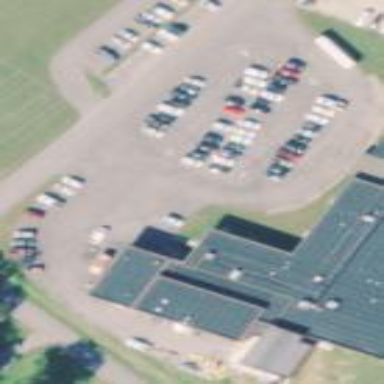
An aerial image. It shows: Parking area with surface.